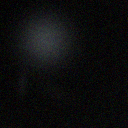
Screen state: off